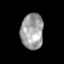
Tissue: prostate
Cell type: T cells
Senescence score: 0.7099
Nuclear area (px): 786
Mean DAPI intensity: 159.508